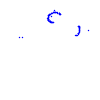
Particle: proton